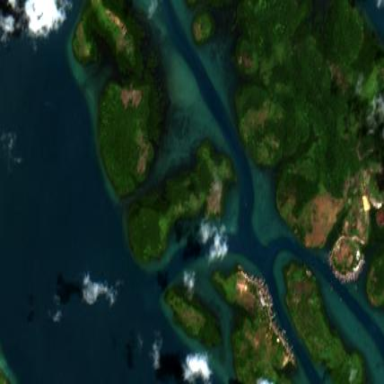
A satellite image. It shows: Islet located along the natural coastline.